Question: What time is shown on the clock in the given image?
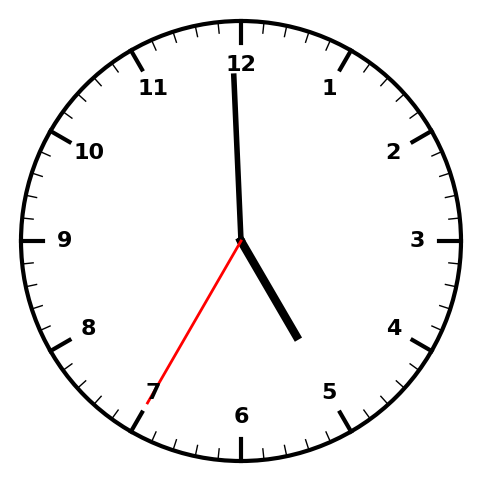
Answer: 04:59:35